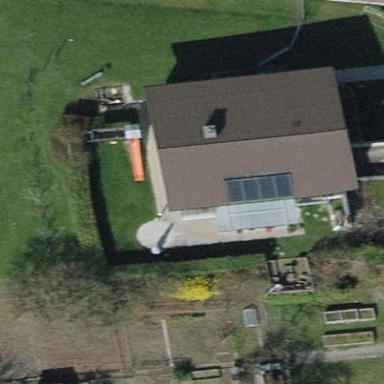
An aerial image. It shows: Farm building with pitched roof.